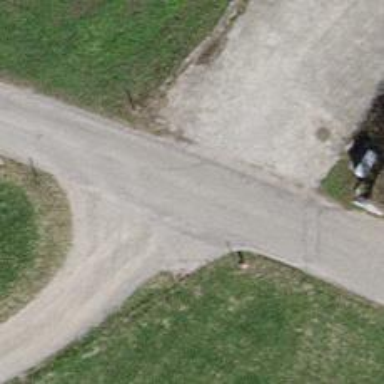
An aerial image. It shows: Unclassified road with asphalt surface.